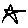
Label: star